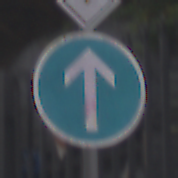
Verkehrszeichen: VorgeschriebeneFahrtrichtungGeradeaus
Zusatzzeichen oben: Vorfahrtsstrasse
Umgebung: Outdoor, Urban
Tageszeit: MorningAfternoon
Wetter: Overcast
Licht: Natural
Jahreszeit: NotSpecified
Kontrast: LowContrast